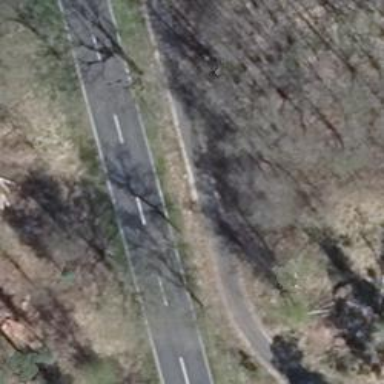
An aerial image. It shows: Asphalt path.